Question: This is the code I have:
'''
You have
<form name="cd" style="display: inline;">
<input id="time" readonly="true" type="text" value='10:00' border="0" name="disp">
</form>
left...
'''
This is what's happening:

What I want to do is remove those space with the "red cross".
I already tried to add this css code:
'''
form{
padding:0;
margin:0;
}
'''
But with no success...
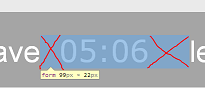
Answer: Stick everything in the same line, start with the form, and PLEASE don't use styles on the form tag.
'''
<form name="cd">
You have <input id="time" readonly="true" type="text" value='10:00' border="0" name="disp"> left...
</form>
'''